Question: I found that some of latex syntaxes are not rendered with MathJax with Jekyll in my git page.
For example, in <URL> post
this line:
$z = \overbrace{\underbrace{x}\text{imaginary}}^\text{complex number}$
should look like this

Some other latex syntax works well, like <URL>
What should I add to solve this problem? I guess MathJax is not loading the required library (e.g. \usepackage{amsmath} in the above case).
The code of the page is <URL>.
The following code shows the my configuration of matjax.
'''
<script type="text/x-mathjax-config"> MathJax.Hub.Config({ TeX: { equationNumbers: { autoNumber: "all" } } }); </script>
<script type="text/x-mathjax-config">
MathJax.Hub.Config({
tex2jax: {
inlineMath: [ ['$','$'], ["\\(","\\)"] ],
processEscapes: true
}
});
</script>
<script src="https://cdnjs.cloudflare.com/ajax/libs/mathjax/2.7.1/MathJax.js?config=TeX-AMS-MML_HTMLorMML" type="text/javascript"></script>
'''
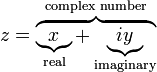
Answer: Note that in Jekyll's Markdown syntax, underlines are used to indicate italic text, so Jekyll is inserting '<em>' tags around '\text{real} +\underbrace{iy}' where the underscores were (notice that the underscores are missing in the output and that the text is in italics). MathJax can't process math that contains HTML tags, so this math equation is skipped.
You need to make sure that Markdown doesn't interfere with your TeX notation. That can be done in several ways. You could use '\_' instead of '_' in order to prevent the underscores from being interpreted as italics. Alternatively, you could use '<span>...</span>' around inline math and '<div>...</div>' around display math, as suggested <URL>.